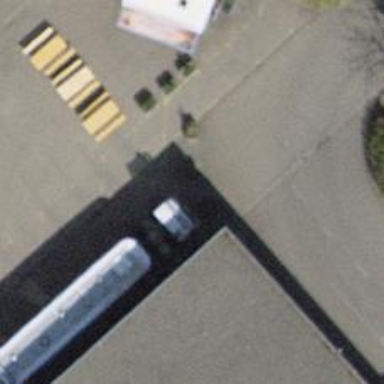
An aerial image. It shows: Block barrier.